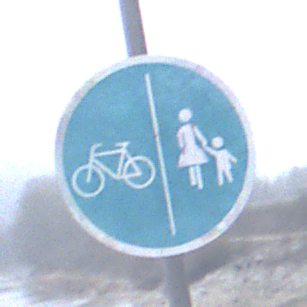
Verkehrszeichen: GetrennterRadUndGehwegRadwegLinks
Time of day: MorningAfternoon
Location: Outdoor (Suburban)
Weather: Overcast
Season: NotSpecified
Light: Natural